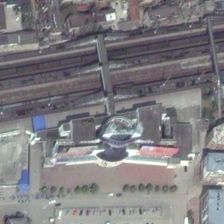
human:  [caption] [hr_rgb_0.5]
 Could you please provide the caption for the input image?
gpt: many buildings are around a railway station .

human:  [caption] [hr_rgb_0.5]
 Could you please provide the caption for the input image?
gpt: the railway station in front of the railways owns distinctive design .

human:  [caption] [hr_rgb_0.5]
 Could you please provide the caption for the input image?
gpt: many buildings are around a railway station .

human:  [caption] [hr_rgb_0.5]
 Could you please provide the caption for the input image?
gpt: the railway station in front of the railways owns distinctive design .

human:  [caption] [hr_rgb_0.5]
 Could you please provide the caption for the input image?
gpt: many buildings are around a railway station .